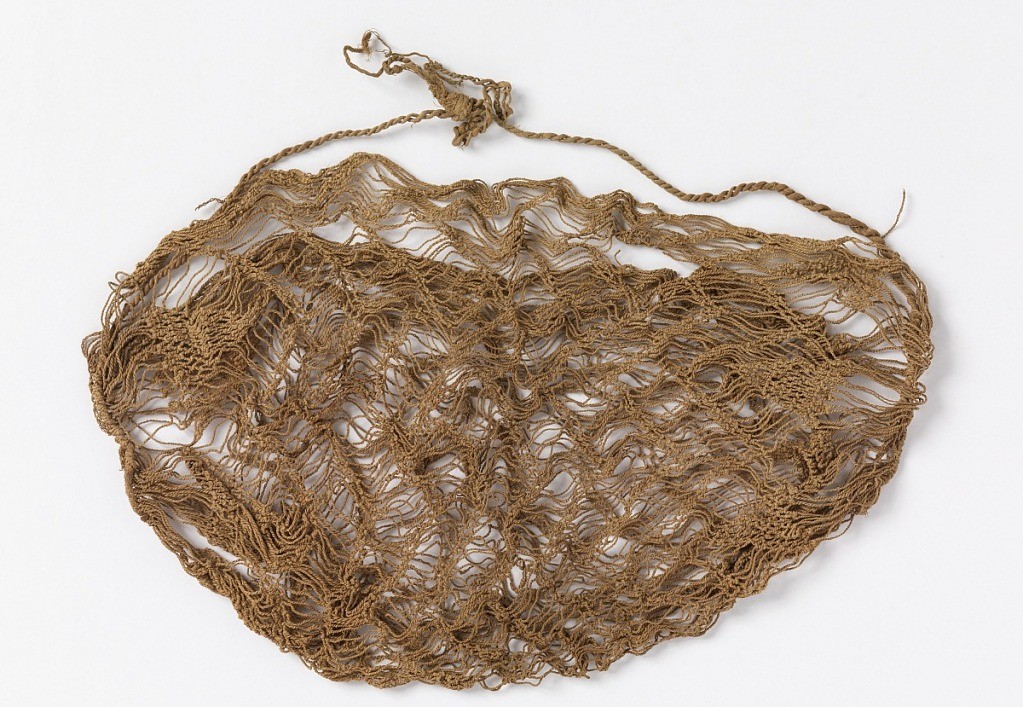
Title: Bag
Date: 1000–1400
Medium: agave Technique: knotted netting
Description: Pouch with all-over chevron pattern, three triangles at each side, in knotted netting (close-set knots form pattern). Twisted cord gathers it around edge. undyed. Dark tan.